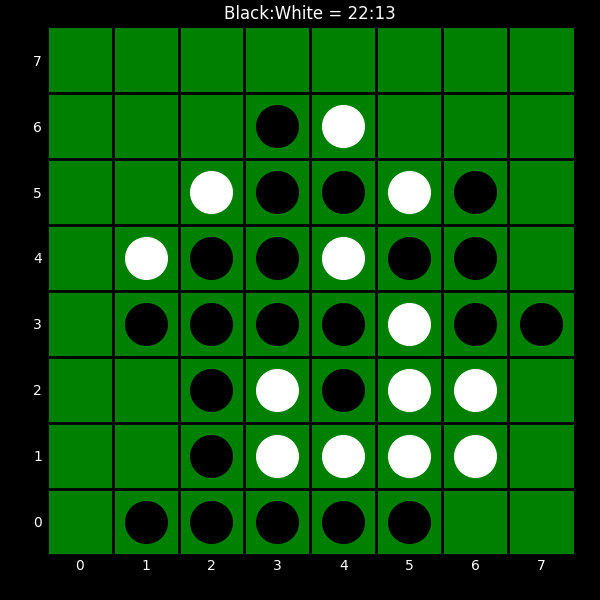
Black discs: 22
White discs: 13